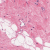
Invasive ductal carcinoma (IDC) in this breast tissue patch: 0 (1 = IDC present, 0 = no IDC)